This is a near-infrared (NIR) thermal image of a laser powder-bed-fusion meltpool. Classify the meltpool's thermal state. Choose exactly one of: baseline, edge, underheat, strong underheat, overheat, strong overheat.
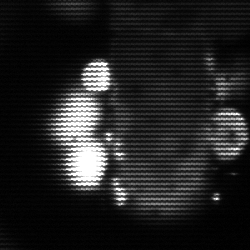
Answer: strong underheat